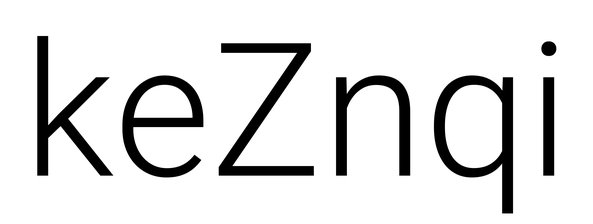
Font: Roboto_Light